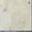
Piece: xx